Field crop: tomato
Growth stage: 1
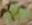
Species: solanum